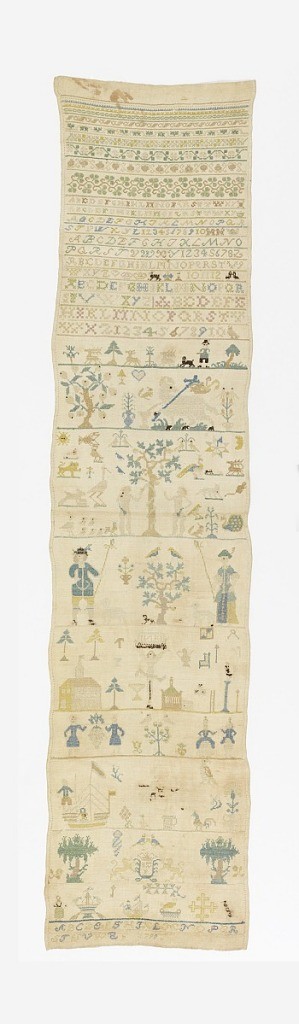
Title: Sampler
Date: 1799
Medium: silk embroidery on linen foundation Technique: embroidered in cross, long-armed cross, back and chain stitches on plain weave foundation
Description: Narrow bands of pattern at the top followed by alphabets and numerals; wider bands at the bottom with the lamb of God, Adam and Eve with the Tree of Knowledge, and a crucifixion, with spot motifs.